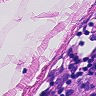
Metastatic tissue present: no